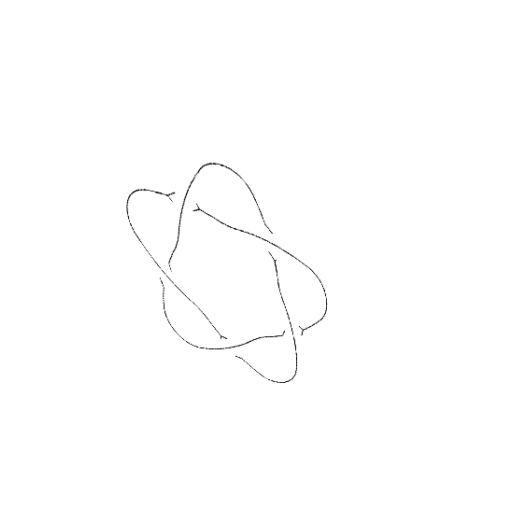
Crossing number: 5